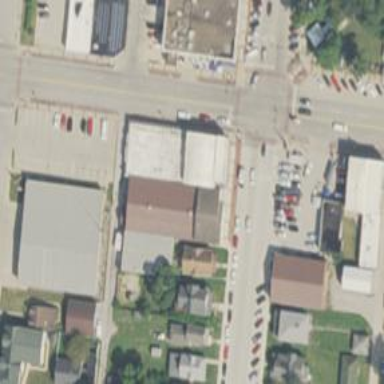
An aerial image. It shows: Building housing furniture shop.